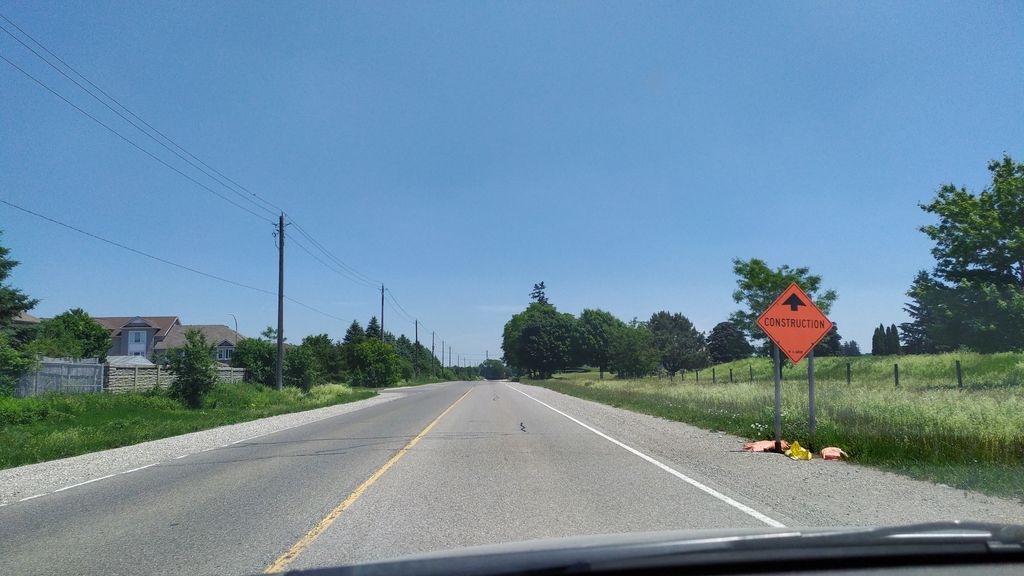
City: kitchener-waterloo